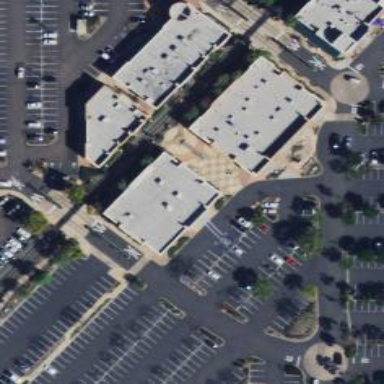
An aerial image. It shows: Commercial building.